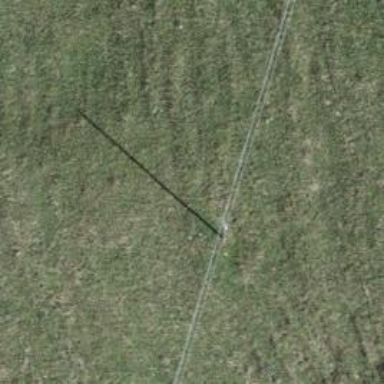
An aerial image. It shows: Utility pole in the area.